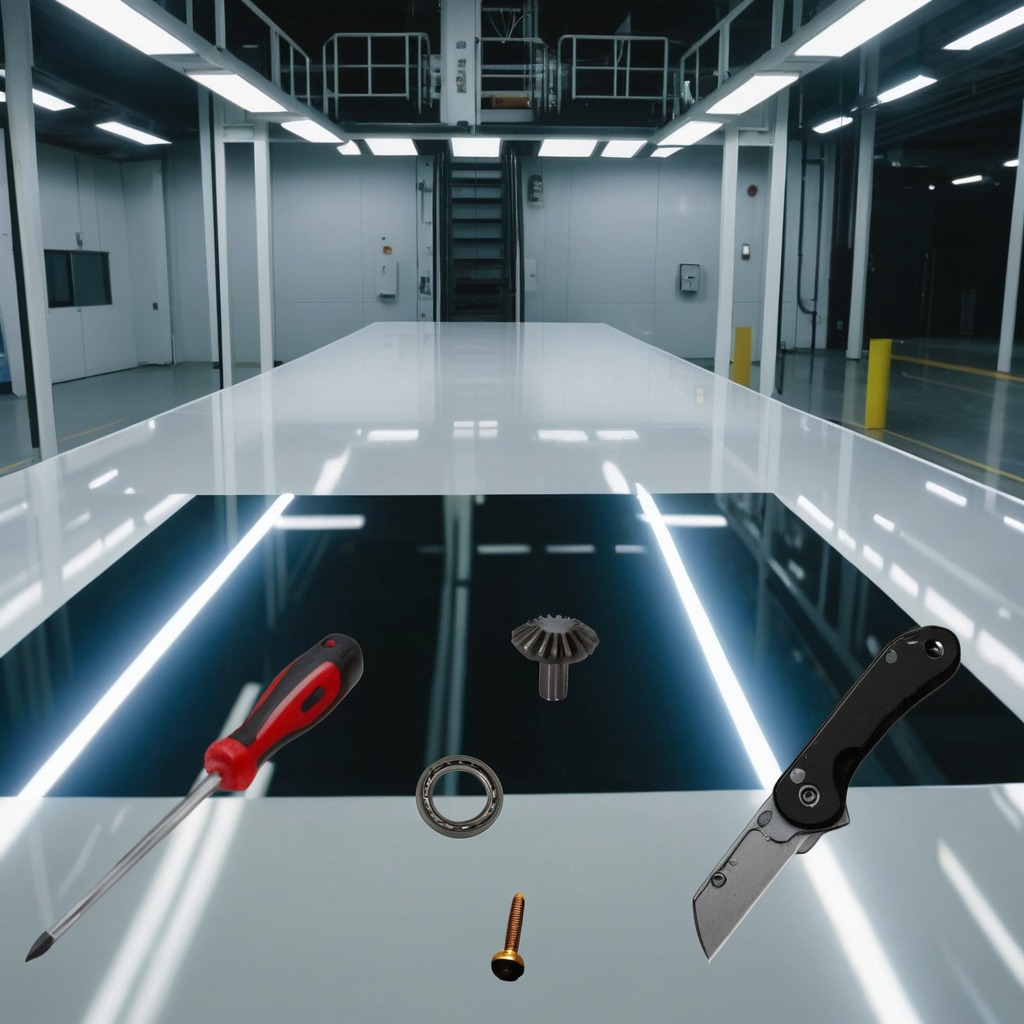
A ball bearing, a gear with teeth, a knife, a screwdriver, and a screw are lying on the table.